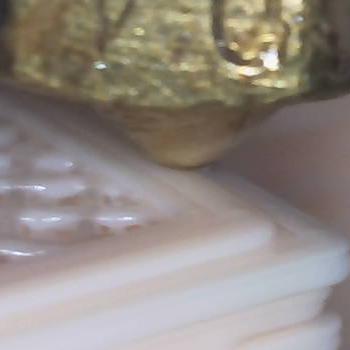
Flow rate: 178%